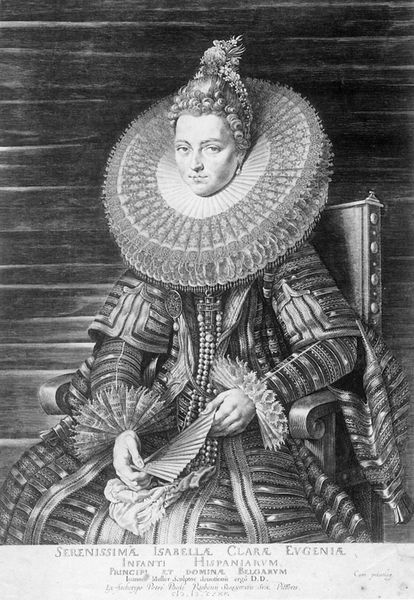
Titel: Infantin Isabella Clara Eugenia
Künstler: Peter Paul Rubens
Schlagwörter: dunkel, feder, weiß, sitzen, finger, frau, frisur, holz, kleid, nase, ohrring, schwarz, stuhl, zeichnung, blick, blüten, dame, tuch, fächer, wand, haarschmuck, kragen, spitze, bildnis, halskrause, hände, portrait, porträt, gewand, haare, mantel, reich, sessel, locken, löckchen, perlen, spanien, dutt, schrift, kette, graphik, wagenrad, thron, zopf, hochgesteckt, rüschen, radierung, stich, schwarzweiß, text, ketten, taschentuch, üppig, elisabeth, königin, schwaz, latein, siten, bretterwand, isabella, königen, halskraus